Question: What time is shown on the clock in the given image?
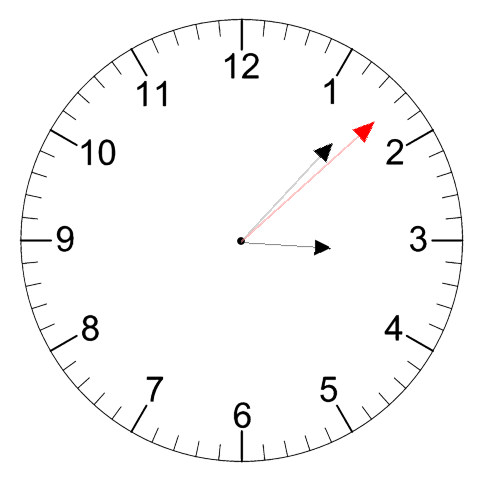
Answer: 03:07:08